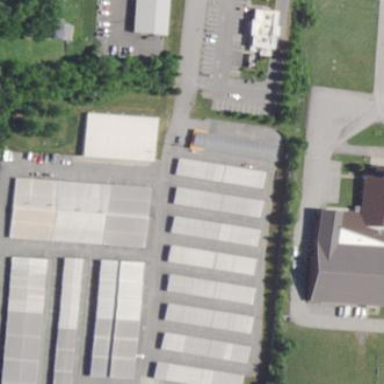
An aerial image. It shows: Storage rental shop.